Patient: sex M, age 29
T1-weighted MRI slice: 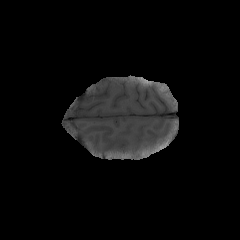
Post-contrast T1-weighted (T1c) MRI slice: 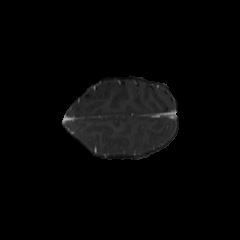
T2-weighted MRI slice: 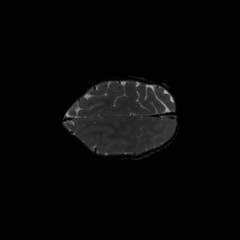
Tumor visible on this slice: no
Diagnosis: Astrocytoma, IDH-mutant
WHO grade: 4